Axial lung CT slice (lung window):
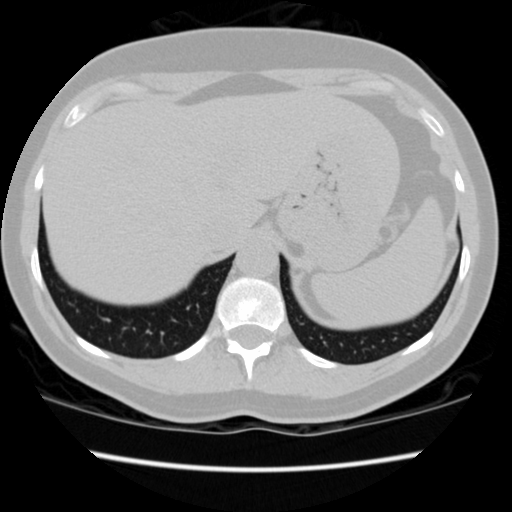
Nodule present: no